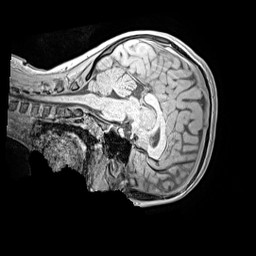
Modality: MP2RAGE
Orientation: sagittal
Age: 10
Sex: female
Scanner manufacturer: siemens
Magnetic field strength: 3 T
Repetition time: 4 s
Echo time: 0.00299 s